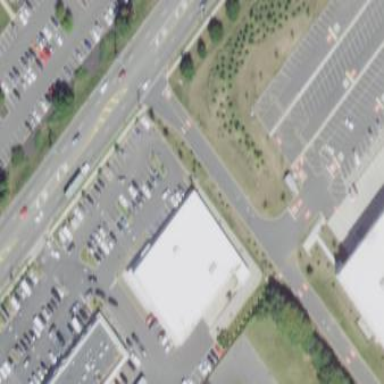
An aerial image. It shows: Supermarket located in building.